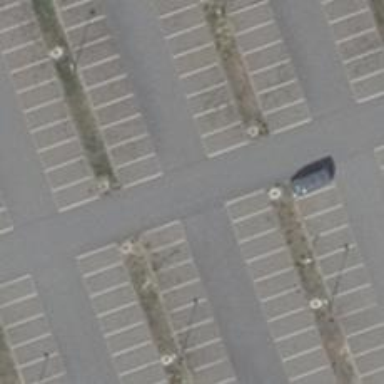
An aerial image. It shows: Asphalt parking aisle along service road.